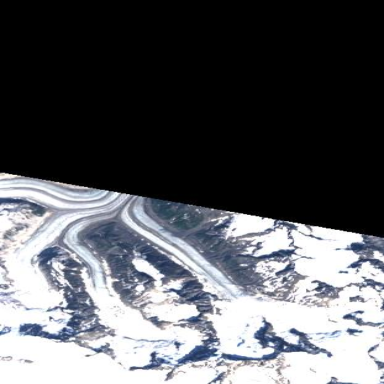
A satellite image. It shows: Stunning view of glacier.